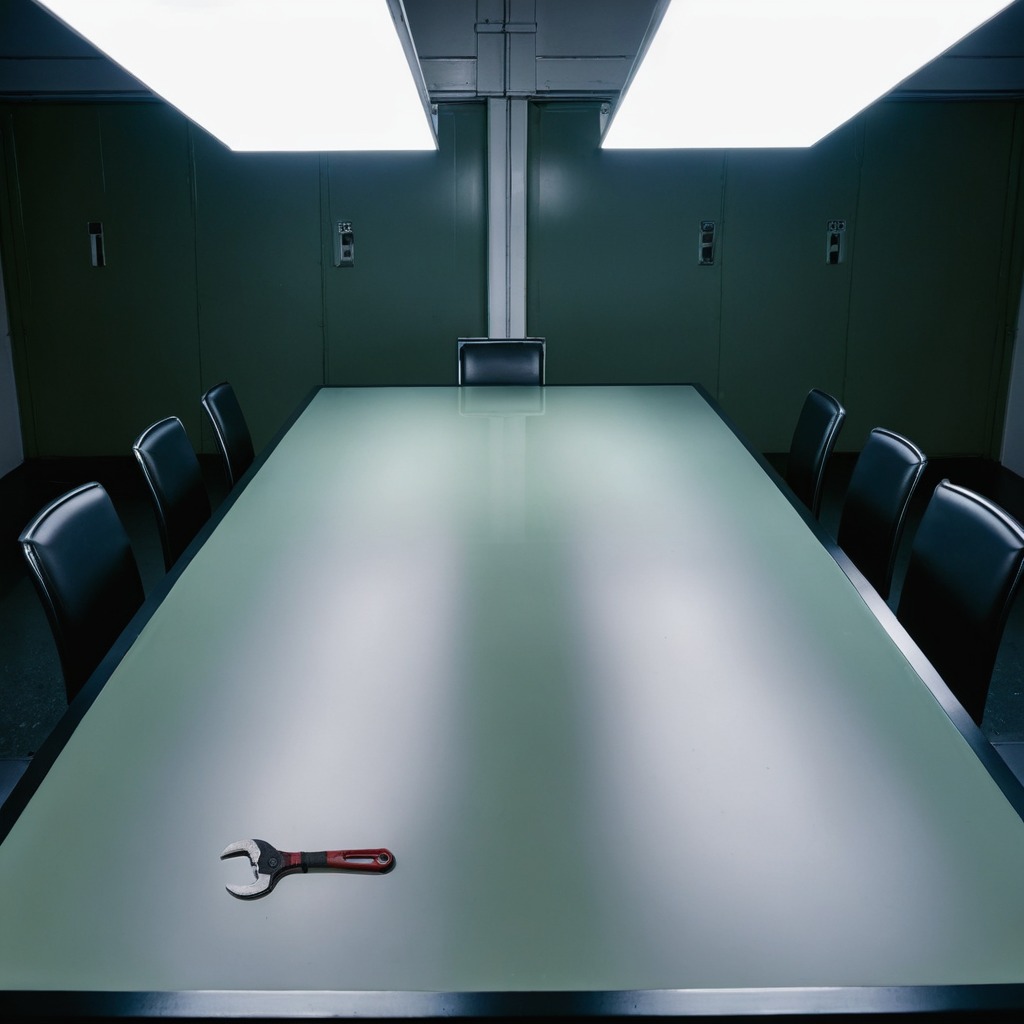
An wrench is lying on a clean empty table in a railway signal maintenance room lit by harsh overhead fluorescents photorealistic surface textures crisp shadows high dynamic range